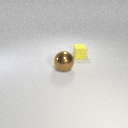
small yellow rubber cube to the right of large brown metal sphere